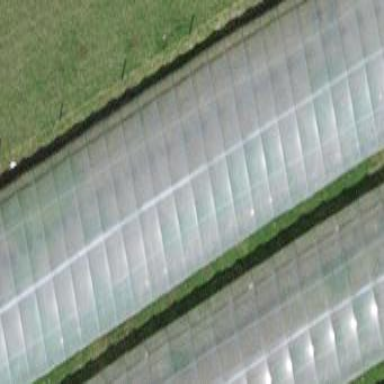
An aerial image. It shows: Greenhouse.